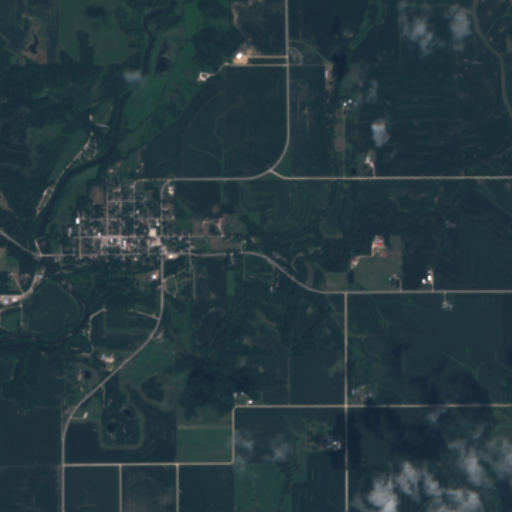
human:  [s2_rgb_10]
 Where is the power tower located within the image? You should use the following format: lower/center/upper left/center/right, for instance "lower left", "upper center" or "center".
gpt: The power tower is located in the lower left of the image.
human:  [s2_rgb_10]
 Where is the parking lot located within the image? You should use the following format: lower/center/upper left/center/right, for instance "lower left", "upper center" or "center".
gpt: There is no parking lot in the image.